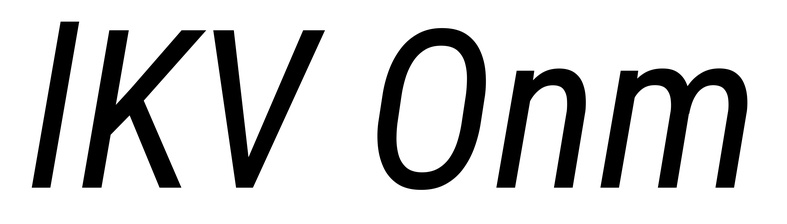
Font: Roboto-Italic_Condensed_Italic